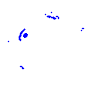
Particle: electron